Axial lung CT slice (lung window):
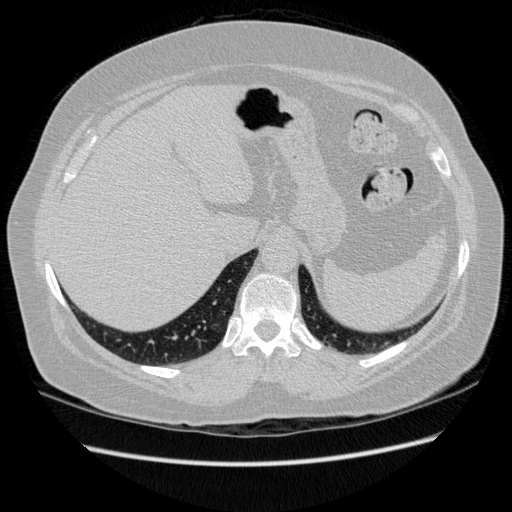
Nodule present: no